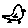
Label: bird